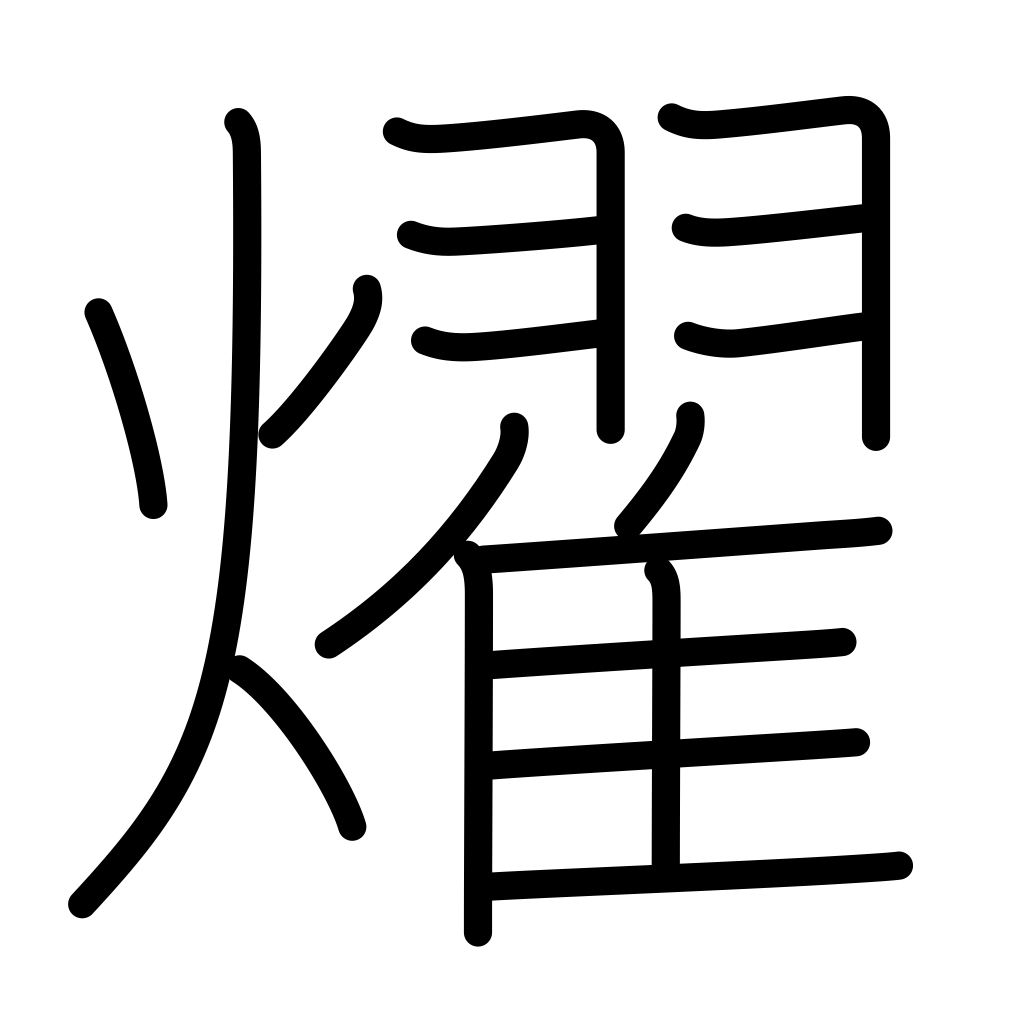
Meaning: shine